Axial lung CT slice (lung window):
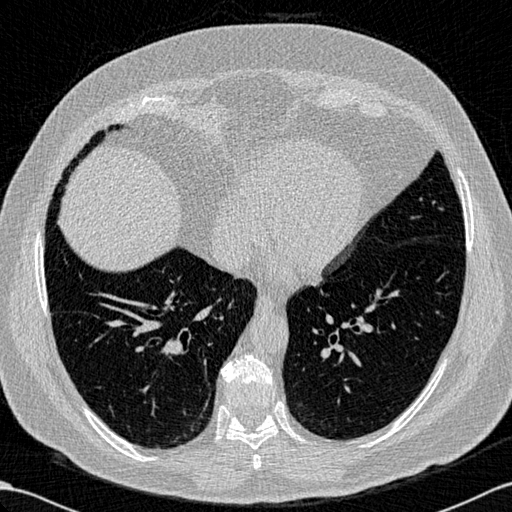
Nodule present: no